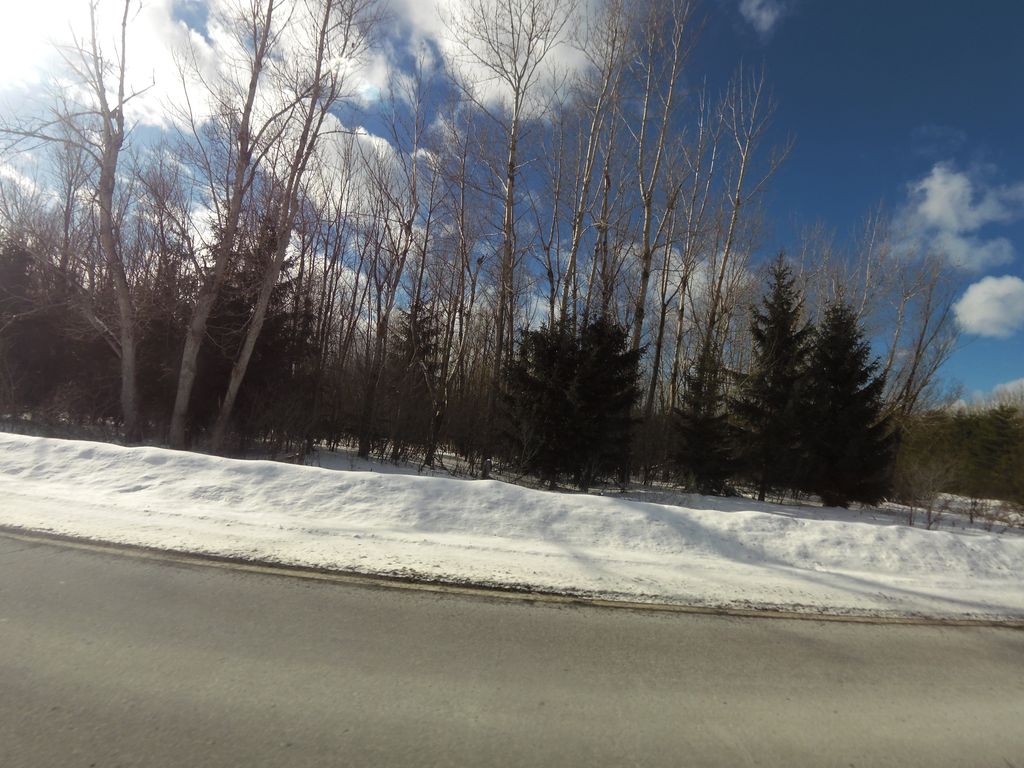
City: ottawa-gatineau